Question: I'm using a div, and inside that div another div which needs to stick to the parent div.
Do i need to do this with javascript?
HTML
'''
<div class="block">
White div block
<div class="block-content">
Green div
</div>
</div>
'''
CSS
'''
.block {
position: relative;
width: 100%;
height: 100%;
background-image: url('voorgrond.png');
background-repeat: no-repeat;
background-position: 70% center; /* positie van de screen */
}
.block-content {
position: absolute;
left: 65%;
top: 42%;
width: 200px;
height: 200px;
}
'''
The green dot should stick inside the white square.

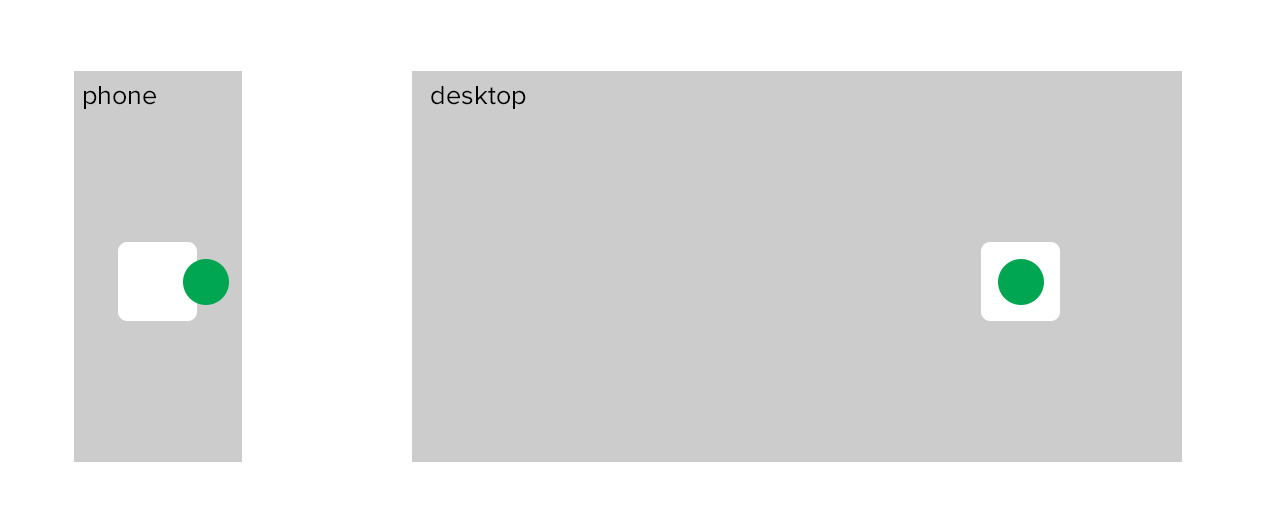
Answer: Assuming your goal is the image I made this fiddle which mimics what you seem to need.
<URL>
HTML:
'''
<div class="block">
<div class="block-content">
Hierzo!
</div>
</div>
'''
CSS:
'''
.block{
position:relative;
margin: 300px 0 0 50%;
width:30%;
height:80px;
background:grey;
border-radius:10px;
}
.block-content{
width:50px;
height:50px;
background:green;
border-radius:50px;
position:absolute;
top:50%;
left:50%;
margin: -25px 0 0 -25px;
}
'''
Hope this helps!
Added responsive width to '.block'